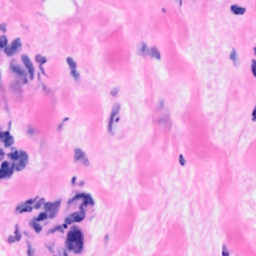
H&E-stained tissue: Breast